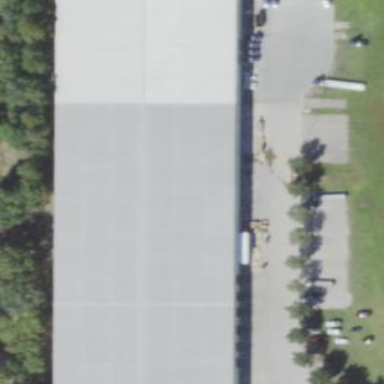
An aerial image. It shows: Warehouse building.